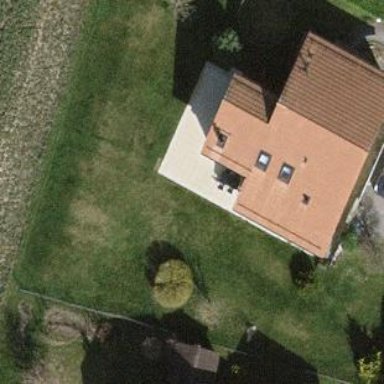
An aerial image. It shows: Simple house.